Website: bh-photo
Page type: store-pickup
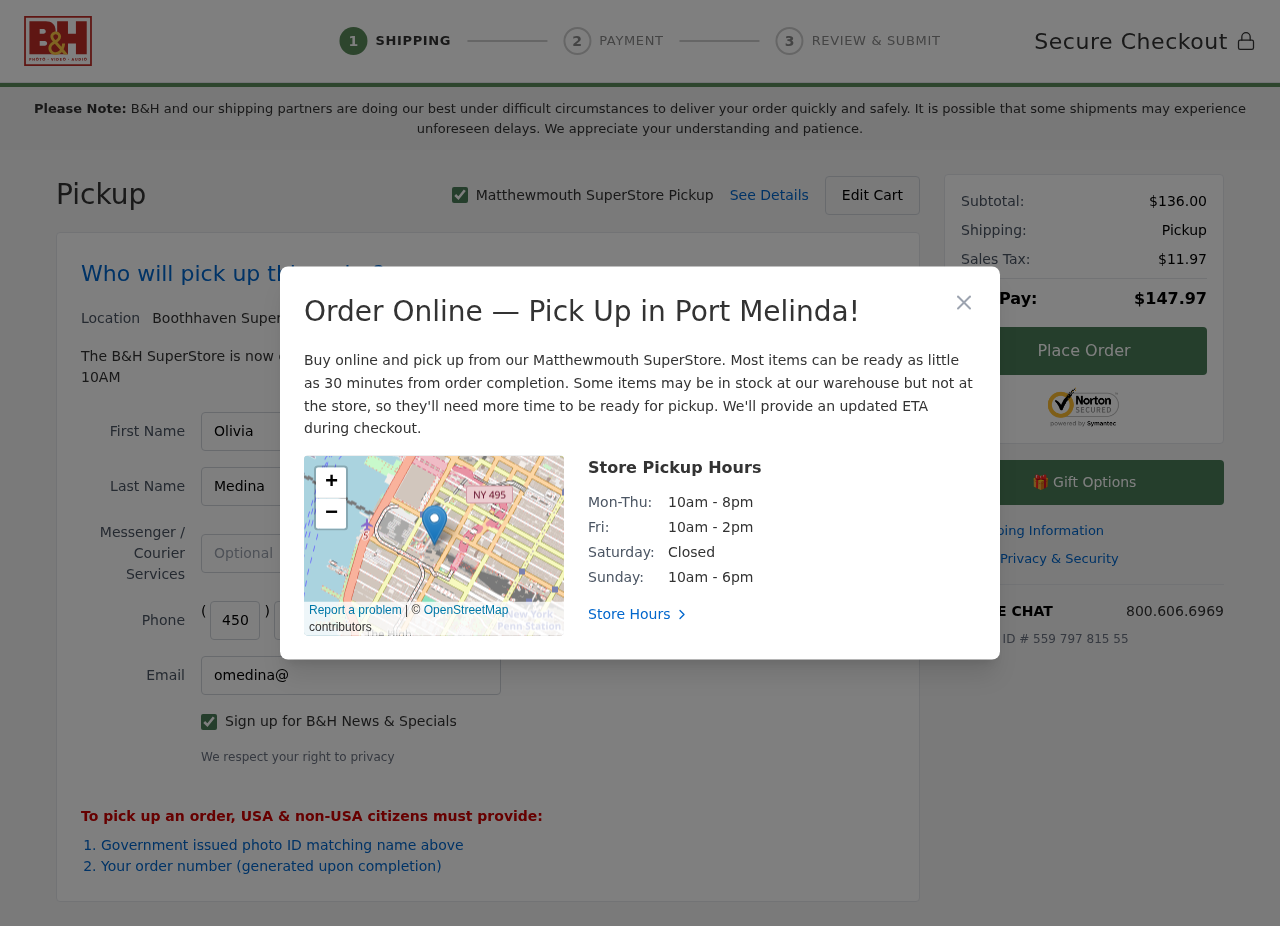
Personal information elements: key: PII_CITY
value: Matthewmouth
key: PII_CITY2
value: Boothhaven
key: PII_CITY3
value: Port Melinda
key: PII_EMAIL
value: omedina@yahoo.com
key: PII_FIRSTNAME
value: Olivia
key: PII_LASTNAME
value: Medina
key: PII_PHONE_AREA
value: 450
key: PII_PHONE_PREFIX
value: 376
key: PII_PHONE_SUFFIX
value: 2168
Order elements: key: ORDER_SUBTOTAL
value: $136.00
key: ORDER_TAX
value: $11.97
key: ORDER_TOTAL
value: $147.97
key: ORDER_ID
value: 559 797 815 55